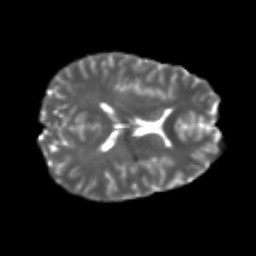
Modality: T2w
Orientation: axial
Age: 23
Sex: male
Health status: healthy
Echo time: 0.074 s